Field crop: maize
Growth stage: 2
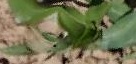
Species: maize